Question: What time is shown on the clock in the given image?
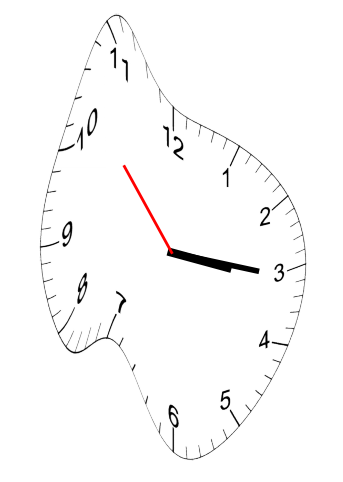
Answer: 03:15:53